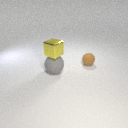
small yellow metal cube above large gray rubber sphere